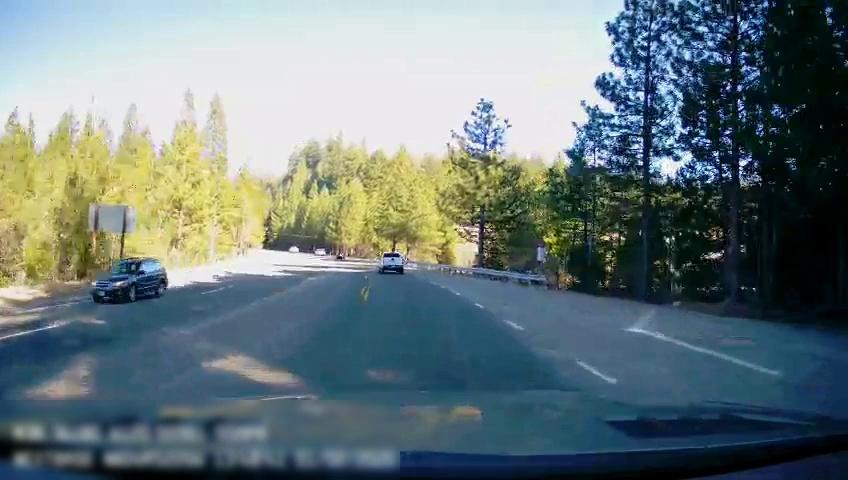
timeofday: Day
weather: Sunny
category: Drivable Space
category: Vehicles | SUV
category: Vehicles | Truck
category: Lanes | Alternate Lane
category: Lanes | Current Lane
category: Lanes | Opposite Lane
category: Lanes | Opposite Lane
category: Traffic | Signs